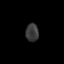
Tissue: lung
Cell type: Epithelial cells
Senescence score: 0.139
Nuclear area (px): 223
Mean DAPI intensity: 58.247